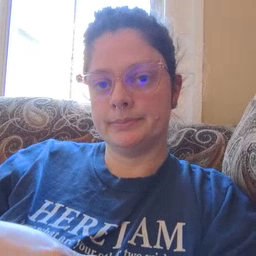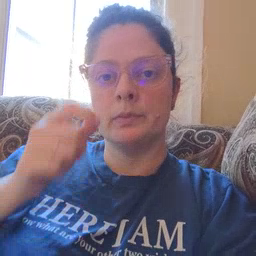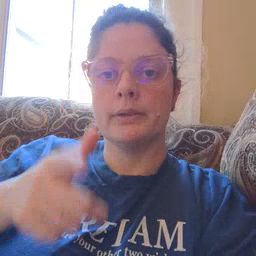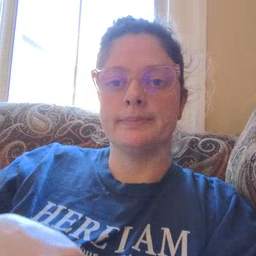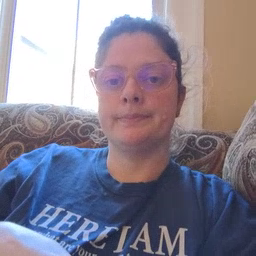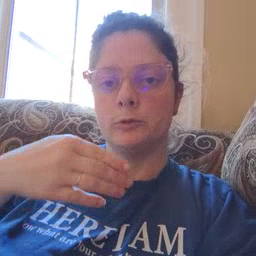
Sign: wake